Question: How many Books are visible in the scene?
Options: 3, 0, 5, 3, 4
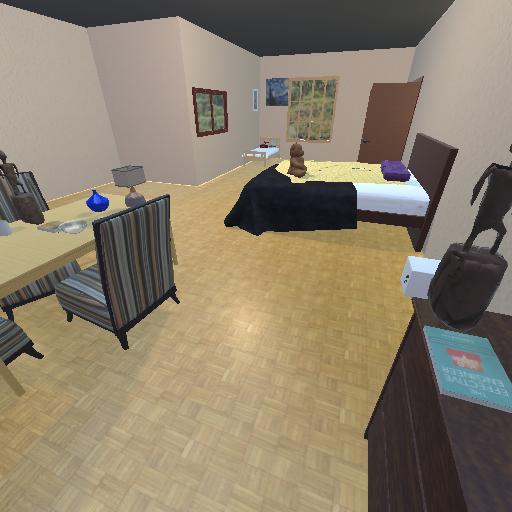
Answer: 3